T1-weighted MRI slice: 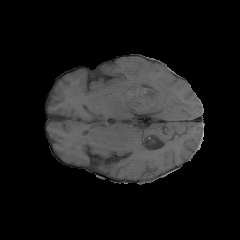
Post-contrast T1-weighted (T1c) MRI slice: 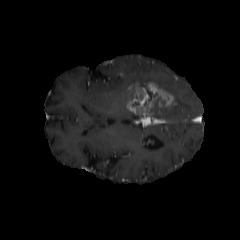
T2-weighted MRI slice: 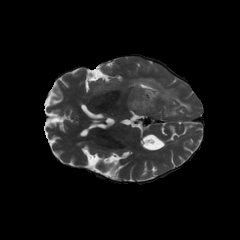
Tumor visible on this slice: yes